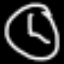
Label: clock